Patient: sex M, age 36
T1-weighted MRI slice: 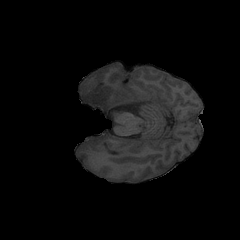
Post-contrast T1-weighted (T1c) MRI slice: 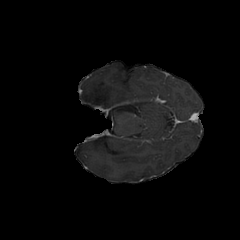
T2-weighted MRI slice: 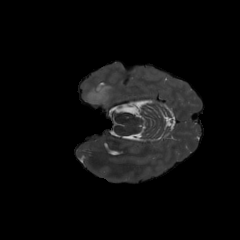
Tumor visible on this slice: yes
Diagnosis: Glioblastoma, IDH-wildtype
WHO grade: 4